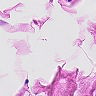
Metastatic tissue present: no